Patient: sex M, age 70
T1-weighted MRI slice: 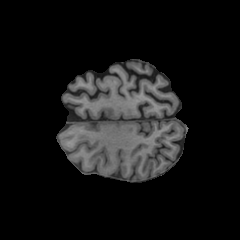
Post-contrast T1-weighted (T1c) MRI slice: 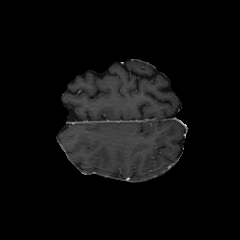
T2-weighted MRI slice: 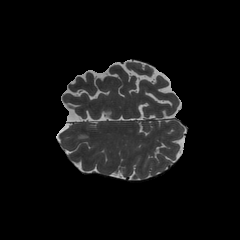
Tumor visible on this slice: yes
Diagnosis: Glioblastoma, IDH-wildtype
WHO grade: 4